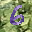
Label: 6